Question: dose unused namespace on the c# asp.net web forms or win form application increase application load ? i remove that unused when implementing completed

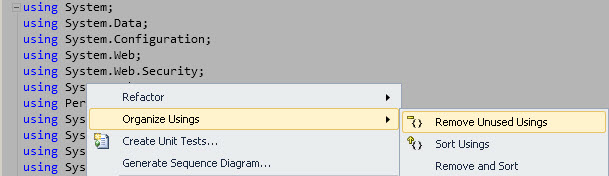
Answer: The short answer is , it does not increase "application load"
From <URL>
> When you add assembly references or make use of the 'using' keyword,
csc.exe will ignore any assembly which you have not actually made use
of in your code. Thus, if you were to set a reference to
System.Data.dll and System.Windows.Forms.dll but only authored the
following code:
'''
using System;
using System.Data; // Ignored.
using System.Windows.Forms; // Ignored.
public class MyClass
{
public static void Main()
{
Console.WriteLine("Hi there.");
}
}
'''
> the compiler would only reference the mandatory mscorlib.dll.